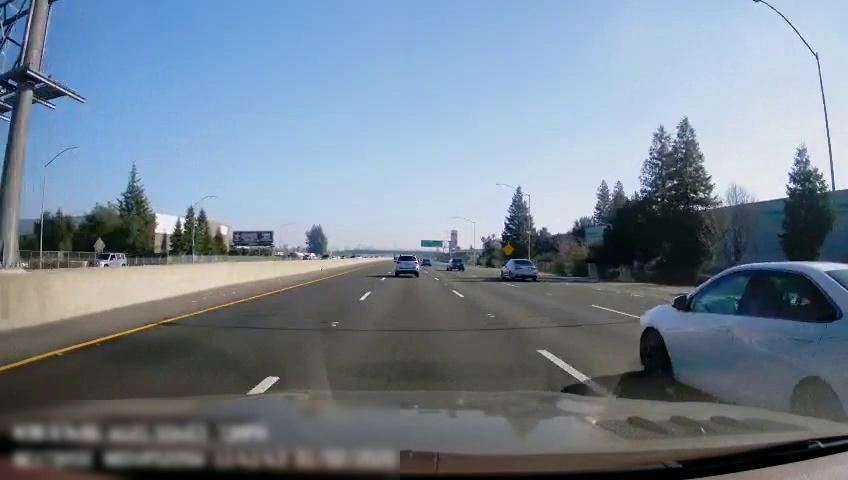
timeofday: Day
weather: Sunny
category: Vehicles | SUV
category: Drivable Space
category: Vehicles | SUV
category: Vehicles | Car
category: Vehicles | Car
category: Vehicles | Car
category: Vehicles | SUV
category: Lanes | Current Lane
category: Lanes | Current Lane
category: Lanes | Current Lane
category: Lanes | Alternate Lane
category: Lanes | Alternate Lane
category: Traffic | Signs
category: Traffic | Signs